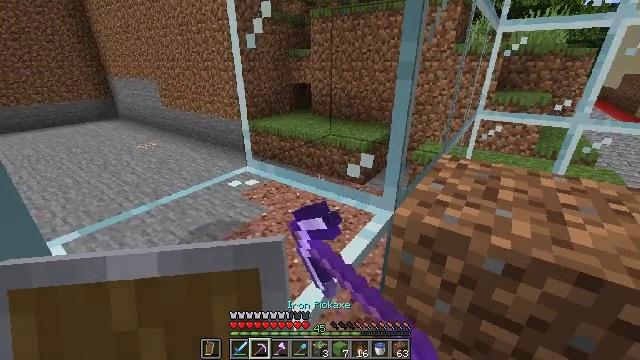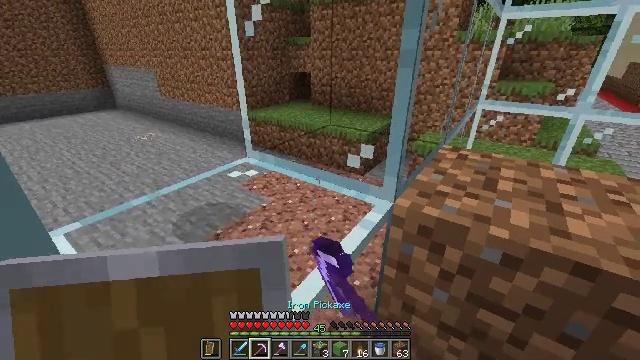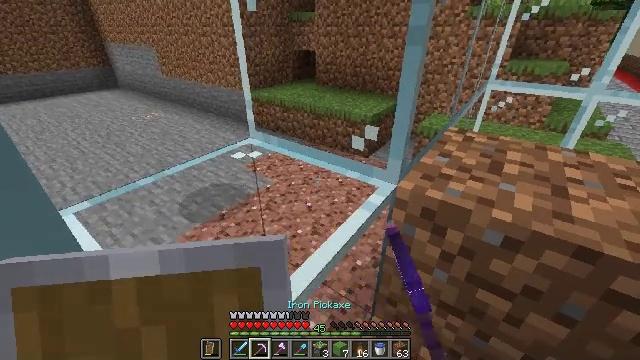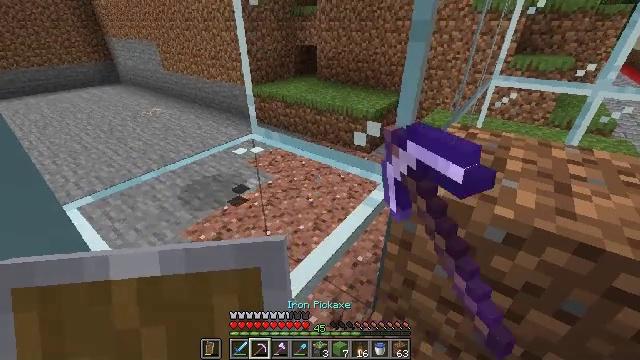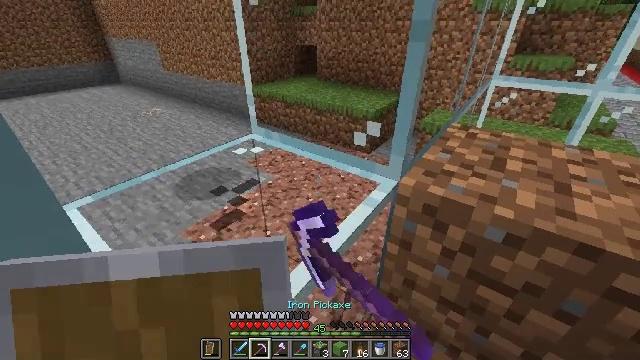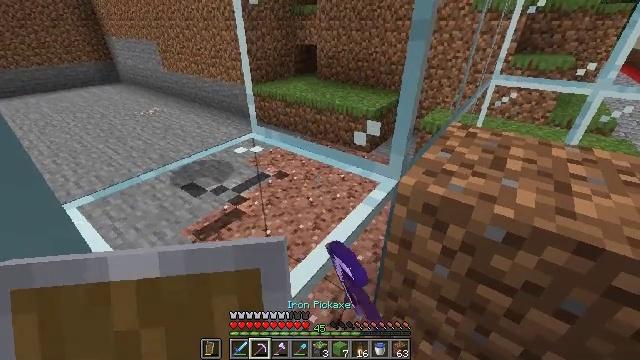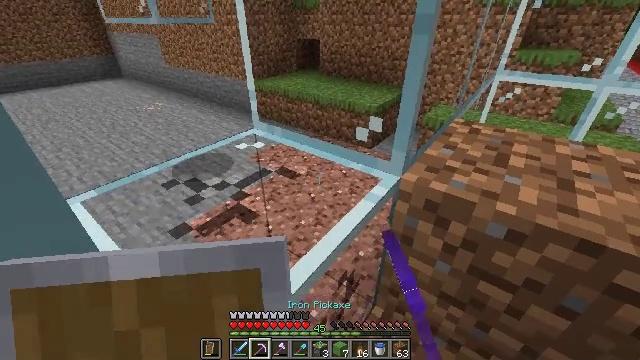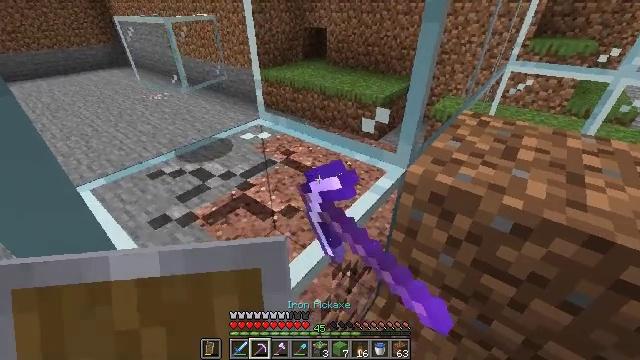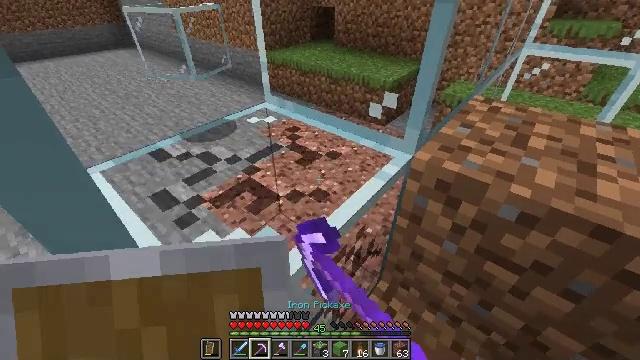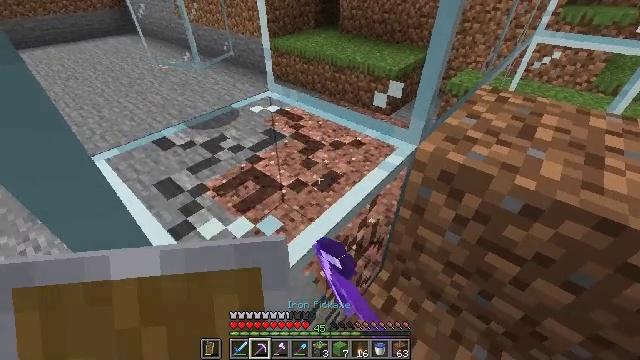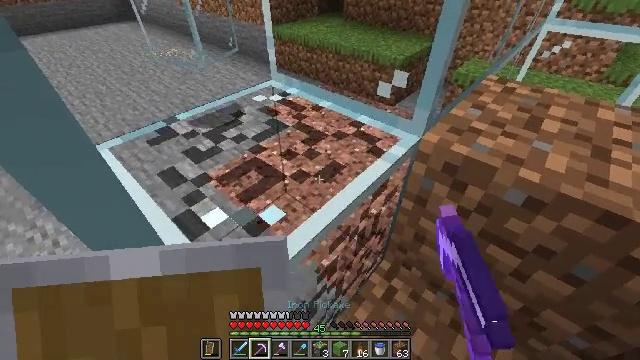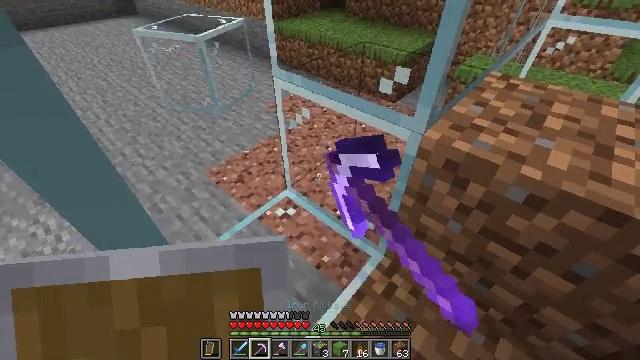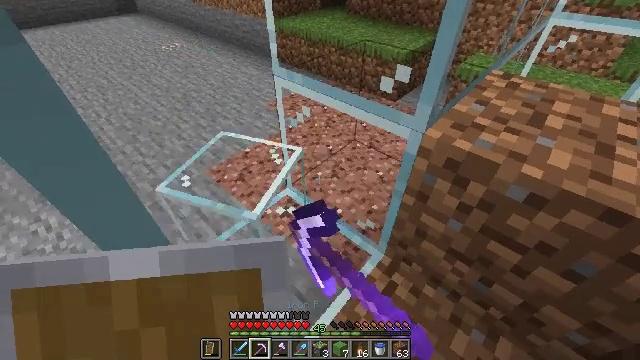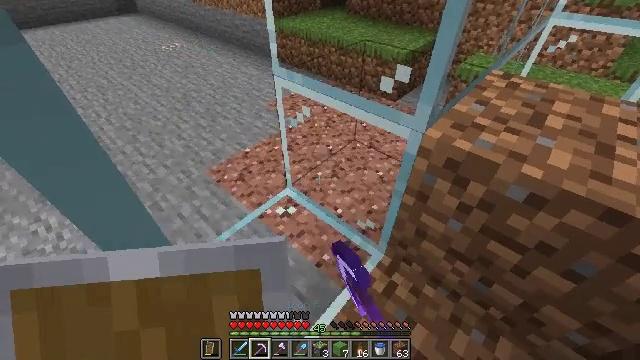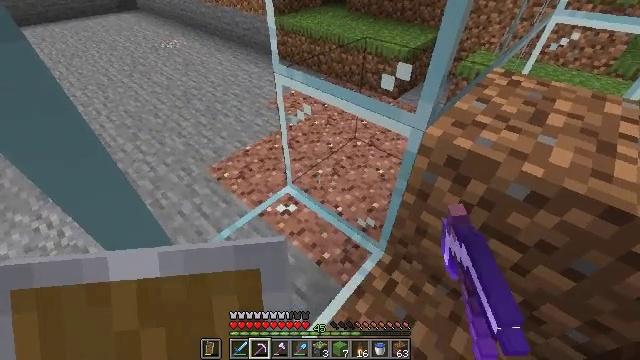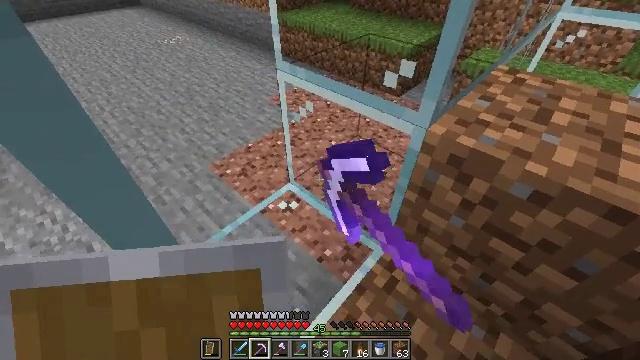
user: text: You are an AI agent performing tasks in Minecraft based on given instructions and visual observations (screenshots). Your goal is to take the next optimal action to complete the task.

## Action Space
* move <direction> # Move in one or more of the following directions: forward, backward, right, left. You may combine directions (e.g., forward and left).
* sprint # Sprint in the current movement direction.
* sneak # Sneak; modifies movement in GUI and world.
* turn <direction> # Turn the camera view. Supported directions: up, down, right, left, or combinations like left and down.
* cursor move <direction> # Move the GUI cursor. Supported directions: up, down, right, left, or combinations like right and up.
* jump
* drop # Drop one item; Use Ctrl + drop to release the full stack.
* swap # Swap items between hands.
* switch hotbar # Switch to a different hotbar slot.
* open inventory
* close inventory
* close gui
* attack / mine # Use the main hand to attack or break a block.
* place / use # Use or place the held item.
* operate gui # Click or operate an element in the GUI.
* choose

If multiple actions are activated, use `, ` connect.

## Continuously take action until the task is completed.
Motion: motion action
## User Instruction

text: Break the glass block.
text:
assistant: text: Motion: turn down, attack / mine
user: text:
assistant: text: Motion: turn down, attack / mine
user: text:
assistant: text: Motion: attack / mine
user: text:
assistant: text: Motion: attack / mine
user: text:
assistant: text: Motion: attack / mine
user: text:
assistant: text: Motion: attack / mine
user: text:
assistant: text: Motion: turn left and down, attack / mine
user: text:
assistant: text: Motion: turn left and down, attack / mine
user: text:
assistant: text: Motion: turn down, attack / mine
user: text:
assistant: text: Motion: turn down, attack / mine
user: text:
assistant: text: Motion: attack / mine
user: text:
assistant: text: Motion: attack / mine
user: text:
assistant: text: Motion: attack / mine
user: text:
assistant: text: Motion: attack / mine
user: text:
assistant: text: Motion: attack / mine
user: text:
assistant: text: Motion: move forward, turn left, attack / mine
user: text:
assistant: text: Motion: move forward and move right, turn left and down
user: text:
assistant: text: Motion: move forward and move right, turn left and down
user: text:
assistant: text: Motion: move forward and move right, turn left and down
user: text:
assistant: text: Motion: move forward, turn left and down
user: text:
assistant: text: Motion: move forward, turn left
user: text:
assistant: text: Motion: move forward
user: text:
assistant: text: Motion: move forward
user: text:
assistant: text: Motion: move forward
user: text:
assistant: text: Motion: move forward
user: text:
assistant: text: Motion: move forward
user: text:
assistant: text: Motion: move forward
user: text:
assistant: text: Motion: move forward, turn right and up
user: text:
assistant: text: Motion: move forward, turn right
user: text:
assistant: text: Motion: move forward, turn right and up